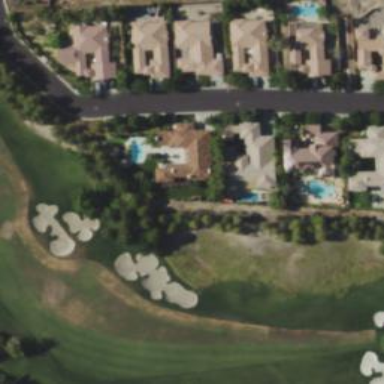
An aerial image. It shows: Golf fairway surrounded by grass.